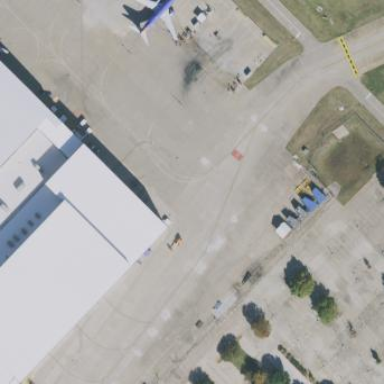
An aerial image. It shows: Apron at the airport.